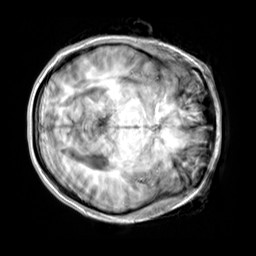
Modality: T1w
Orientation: axial
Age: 25
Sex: female
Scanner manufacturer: siemens
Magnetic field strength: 3 T
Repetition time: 2.3 s
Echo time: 0.00303 s